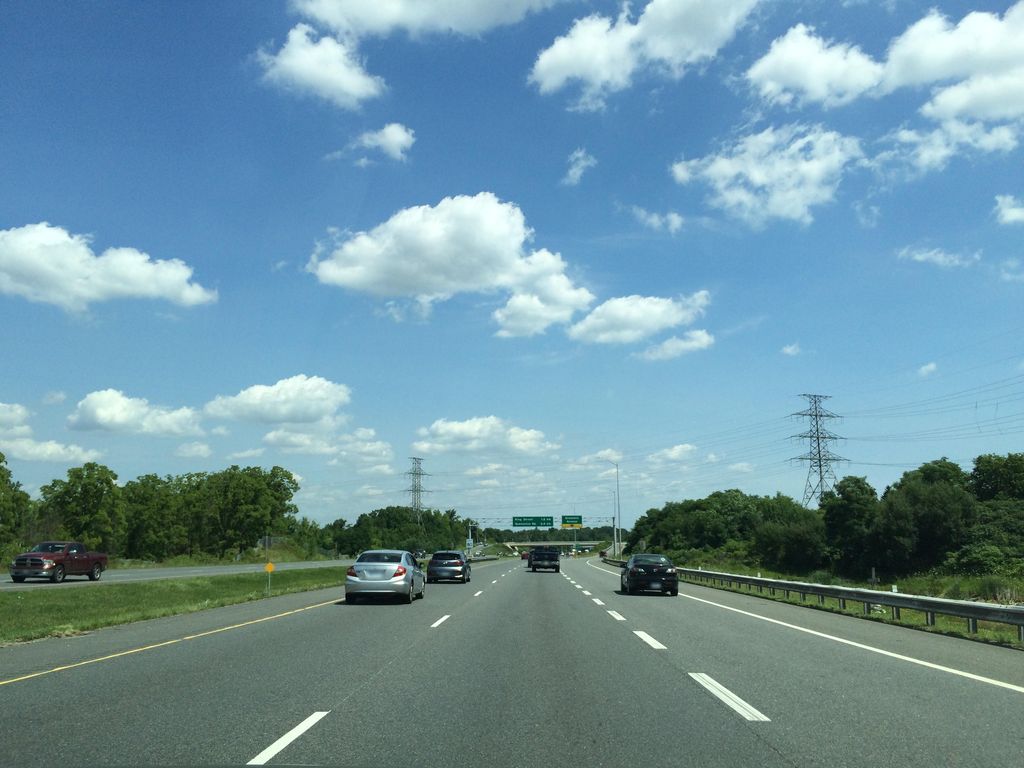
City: hamilton